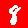
Digit: 8